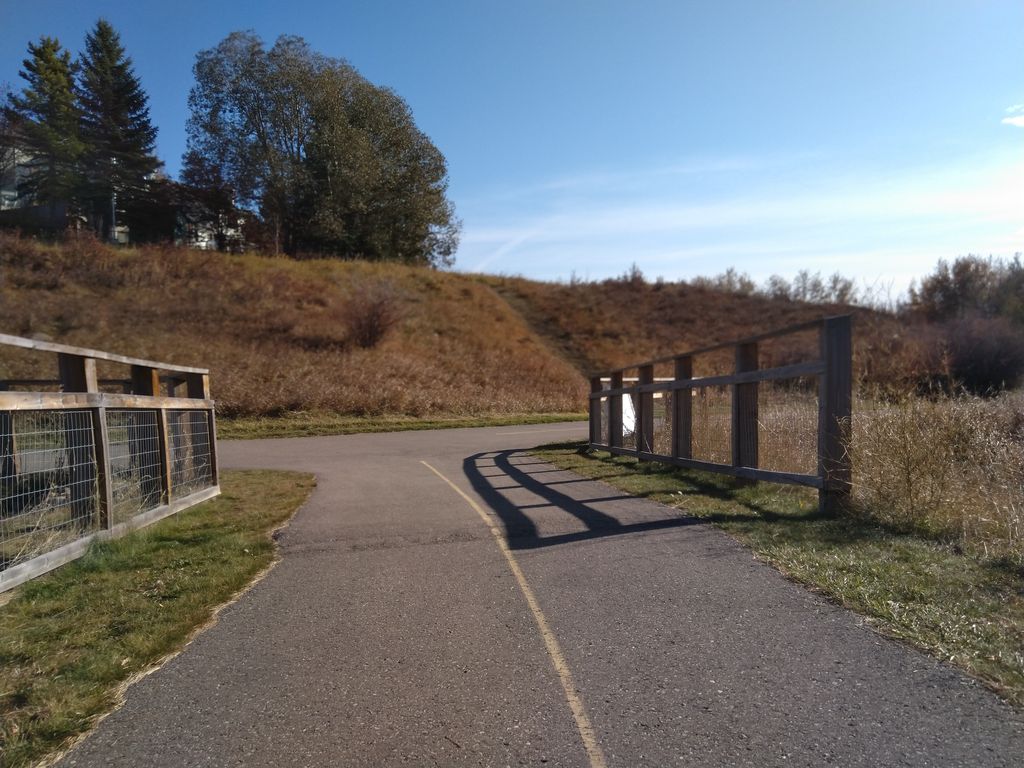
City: calgary